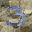
Label: 3